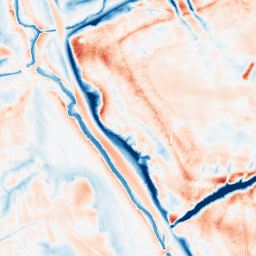
Category: edge_preserving
Decomposition family: guided
Decomposition parameters: radius: 8
eps: 1
Upsampling method: fft_zeropad
Upsampling parameters: scale: 4
Upsampling scale: 4